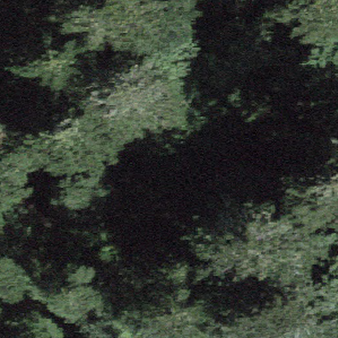
Label: other